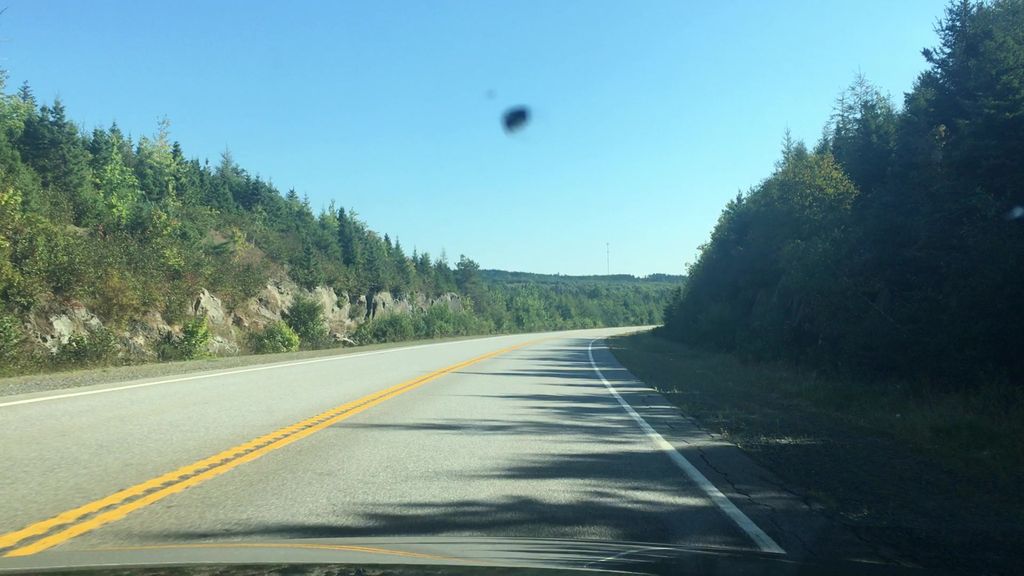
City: halifax